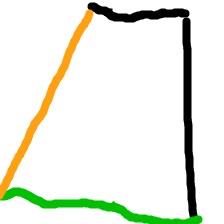
Shape: trapezoid